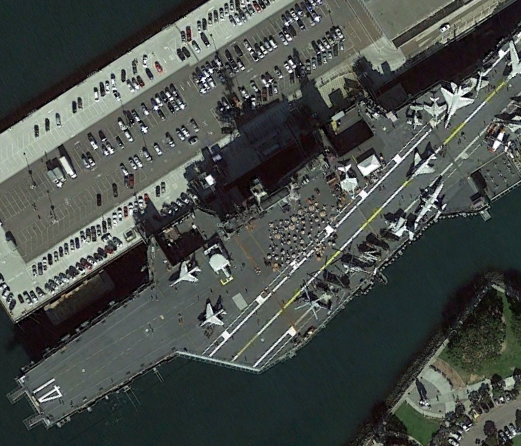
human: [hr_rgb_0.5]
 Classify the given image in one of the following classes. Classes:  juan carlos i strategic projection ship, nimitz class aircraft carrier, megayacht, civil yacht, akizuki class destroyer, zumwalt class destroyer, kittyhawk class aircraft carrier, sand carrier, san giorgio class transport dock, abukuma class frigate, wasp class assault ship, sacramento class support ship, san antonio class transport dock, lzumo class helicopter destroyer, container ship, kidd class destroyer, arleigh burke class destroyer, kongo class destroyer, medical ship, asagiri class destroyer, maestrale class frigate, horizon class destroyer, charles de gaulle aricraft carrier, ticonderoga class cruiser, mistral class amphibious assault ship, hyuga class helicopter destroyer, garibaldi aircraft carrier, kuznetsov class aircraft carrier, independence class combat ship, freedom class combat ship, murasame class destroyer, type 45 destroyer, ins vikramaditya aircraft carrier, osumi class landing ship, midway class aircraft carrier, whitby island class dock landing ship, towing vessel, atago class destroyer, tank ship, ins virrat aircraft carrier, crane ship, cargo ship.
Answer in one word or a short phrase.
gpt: Midway class aircraft carrier